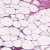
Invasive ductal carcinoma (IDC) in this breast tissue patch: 0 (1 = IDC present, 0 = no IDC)